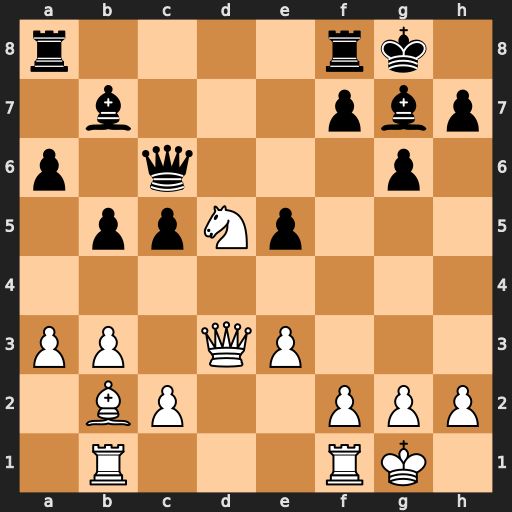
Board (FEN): r4rk1/1b3pbp/p1q3p1/1ppNp3/8/PP1QP3/1BP2PPP/1R3RK1
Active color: w
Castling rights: -
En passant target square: -
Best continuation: Ne7+ Kh8 Nxc6